Field crop: maize
Growth stage: 2
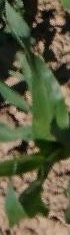
Species: maize